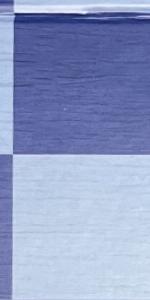
Label: Empty